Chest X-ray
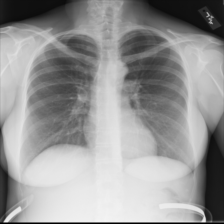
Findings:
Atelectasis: negative
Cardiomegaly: negative
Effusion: negative
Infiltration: negative
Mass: negative
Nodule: negative
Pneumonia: negative
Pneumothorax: negative
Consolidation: negative
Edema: negative
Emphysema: negative
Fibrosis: negative
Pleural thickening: negative
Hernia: negative